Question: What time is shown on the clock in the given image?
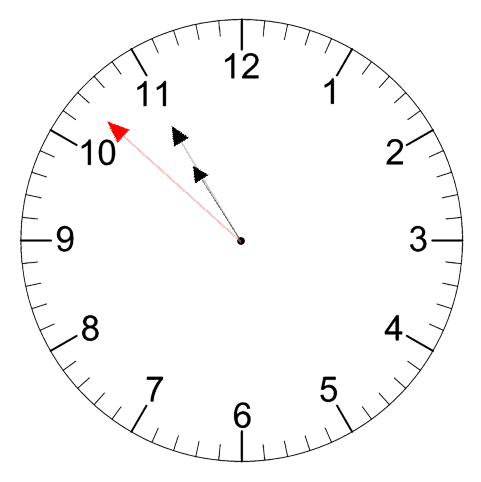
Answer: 10:54:52